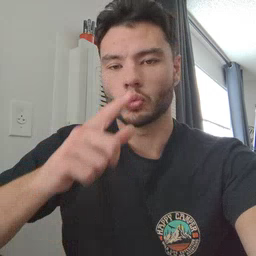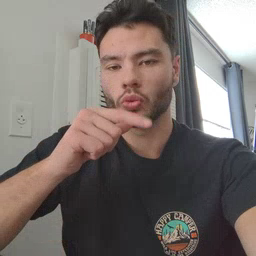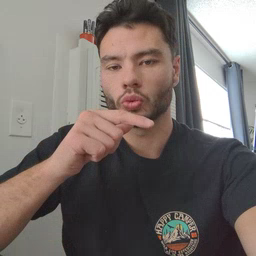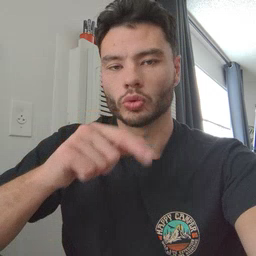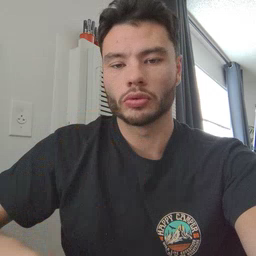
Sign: who